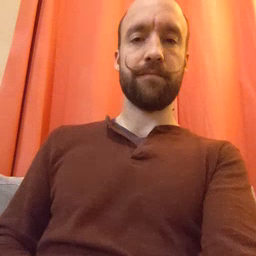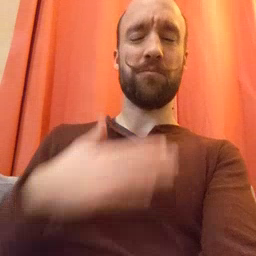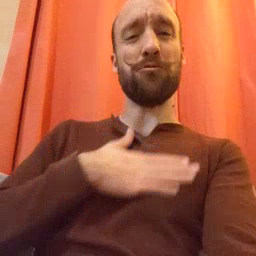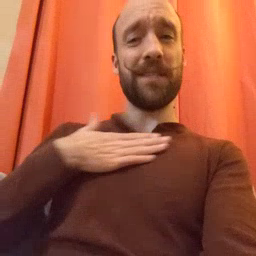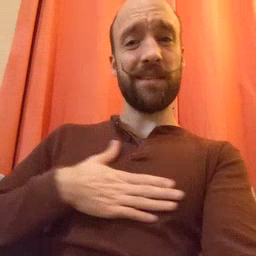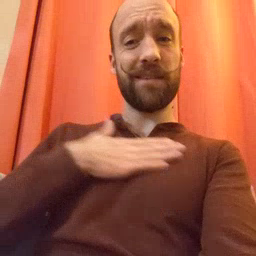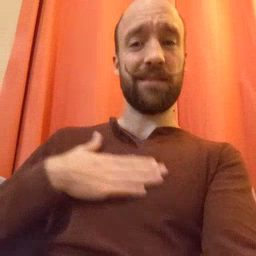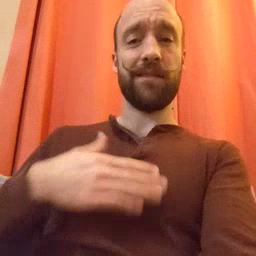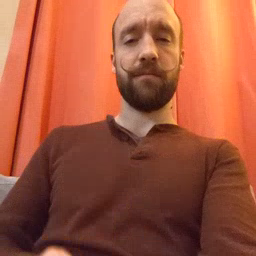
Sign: please